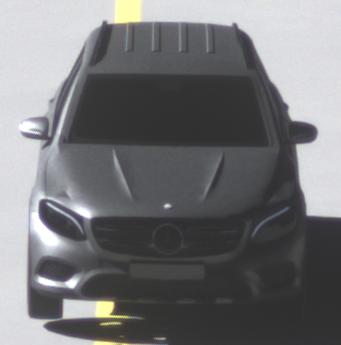
Make: Mercedes-Benz
Model: GLC 250
Detailed model: GLC (253)
Model produced from: 2015/09
Model produced until: 2018/05
Doors: 5
Color: gray
Road condition: dry road
Daytime: morning or afternoon
Contrast: high contrast